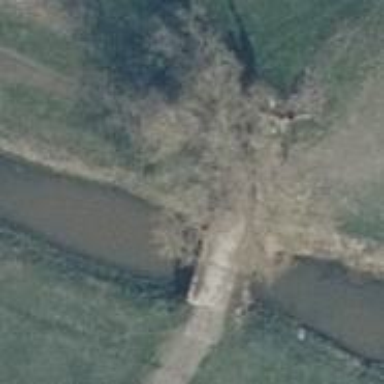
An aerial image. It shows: Culvert tunnel under canal.